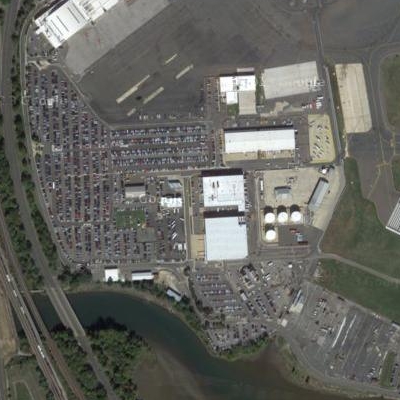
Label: gParking